Question: In my application i need to dial some phone numbers. But when i am trying this the prompt like the below picture is coming. How i can avoid this? I need to dial using the native dialer app only.

My code to make the call to 'phoneNo' is
'''
Intent callIntent = new Intent(Intent.ACTION_CALL);
callIntent.setData(Uri.parse("tel:" + phoneNo));
startActivity(callIntent);
'''
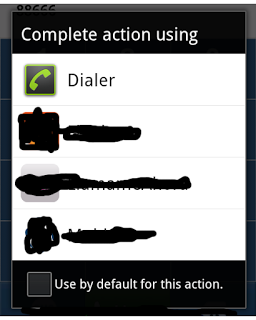
Answer: I think you need to do something like this which worked for me
'''
Intent callIntent = new Intent(Intent.ACTION_DIAL);
callIntent.setData(Uri.parse("tel:" + phoneNo));
startActivity(callIntent);
'''
ACTION_DIAL:
'''
Activity Action: Dial a number as specified by the data. This shows a UI with
the number being dialed, allowing the user to explicitly initiate the call.
'''
Hope it helps you.
Ok i got this answer
According to the API, ACTION_CALL will do what you need but not to emergency numbers, while ACTION_DIAL will display a dialer with the dial prompt but allows to call emergency numbers.
I'm afraid there is no way to do what you want, for a good reason - to prevent misdials to emergency services. It's a precautionary measure.
From here <URL>
Ok and I think for what you wanted to perform you should atleast have one default Dialer in your Phone. Please check it.